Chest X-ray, PA view. Patient: 62 years old, sex M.
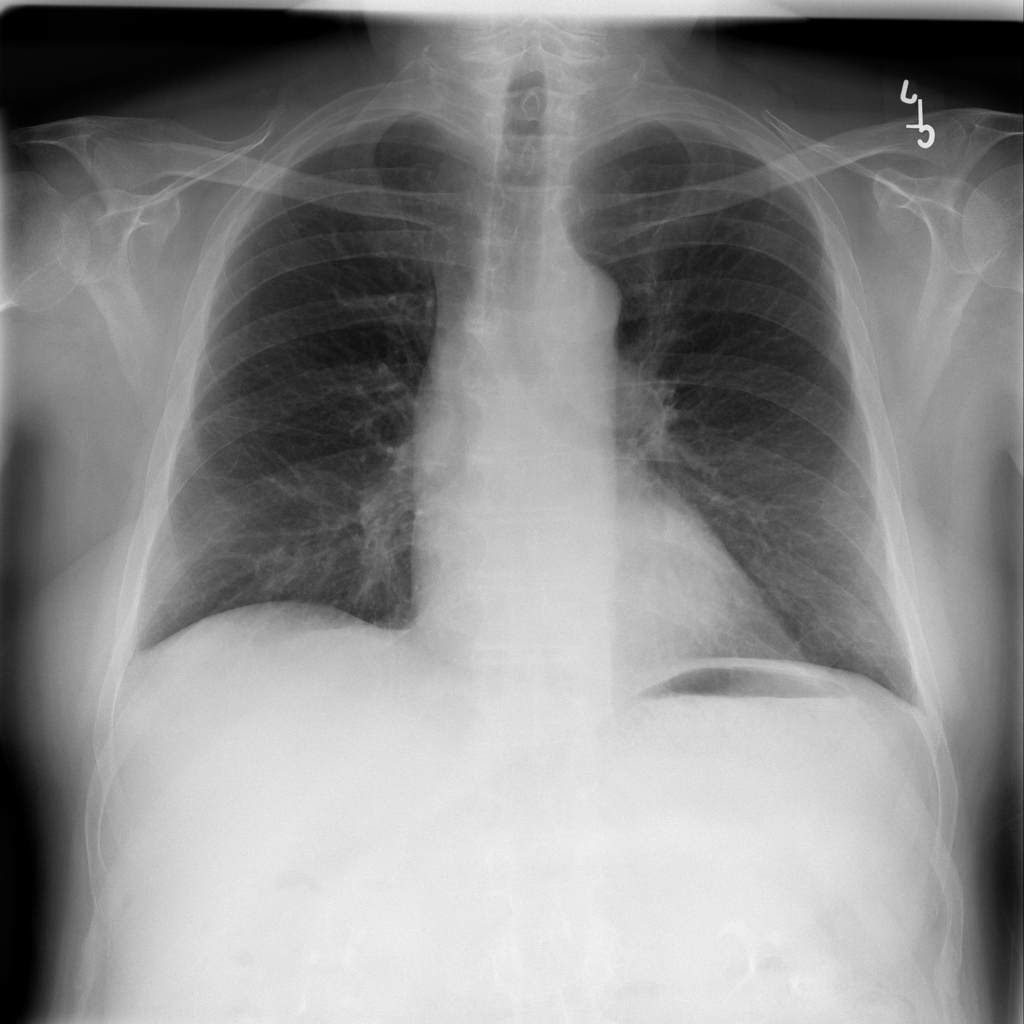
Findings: No Finding